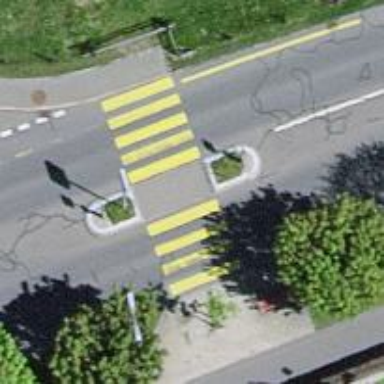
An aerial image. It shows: Uncontrolled zebra crossing on the road.